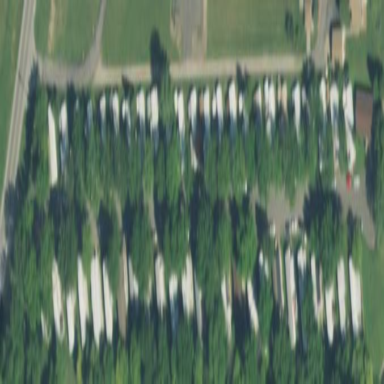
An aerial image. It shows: Trailer park.